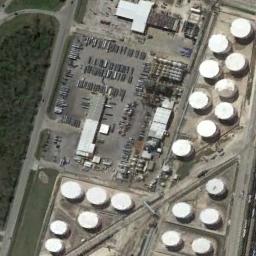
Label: storage_tank